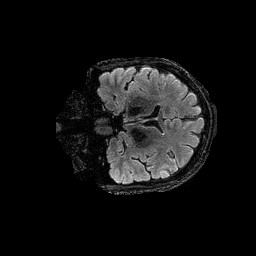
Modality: FLAIR
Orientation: coronal
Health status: ill
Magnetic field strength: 3 T